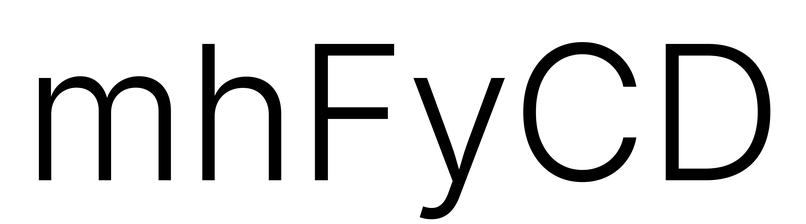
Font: Inter_Light